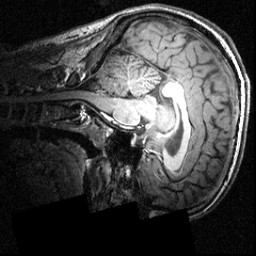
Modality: T1w
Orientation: sagittal
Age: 27
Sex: male
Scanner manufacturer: siemens
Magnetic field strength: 3.951 T
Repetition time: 1.5 s
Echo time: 0.00335 s